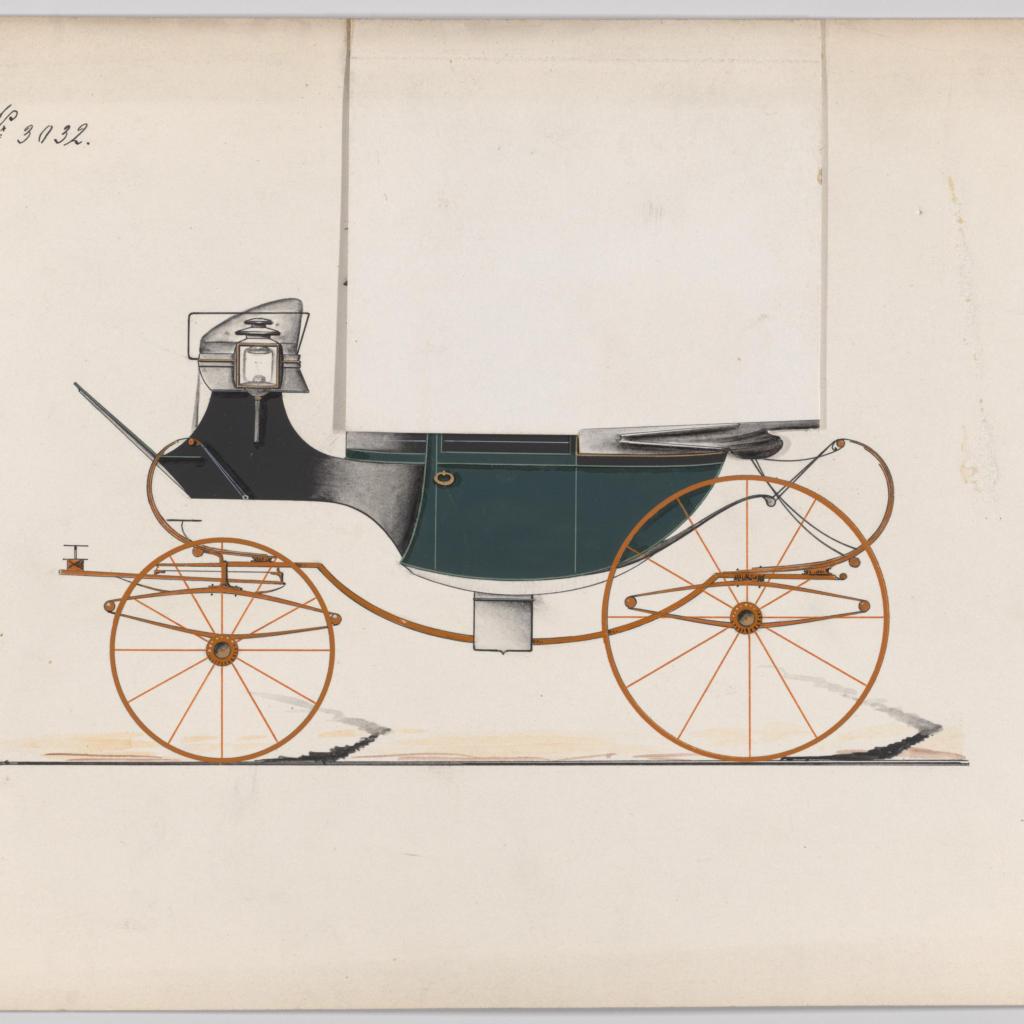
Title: Design for Landaulet, no. 3032
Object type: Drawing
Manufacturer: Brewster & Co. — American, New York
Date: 1874
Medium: Pen and black ink, watercolor and gouache with gum arabic
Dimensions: Sheet: 7 x 9 3/4 in. (17.8 x 24.8 cm)
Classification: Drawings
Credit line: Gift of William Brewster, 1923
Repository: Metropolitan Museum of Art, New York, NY